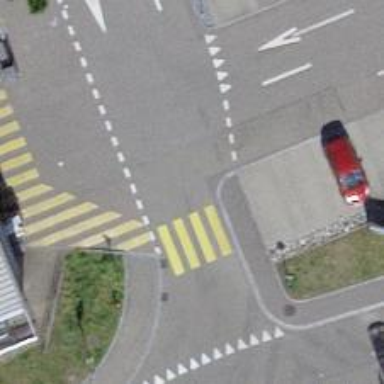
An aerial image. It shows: Uncontrolled zebra crossing on the road.